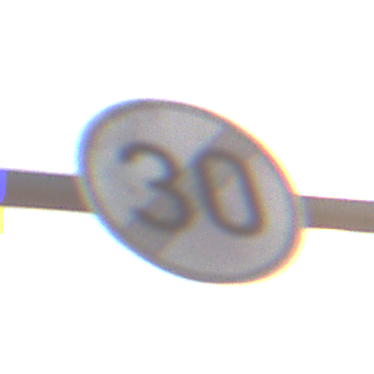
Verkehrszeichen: EndeGeschwindigkeit30
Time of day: SunriseSunset
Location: Outdoor (Nature)
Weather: PartlyCloudy
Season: NotSpecified
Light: Natural